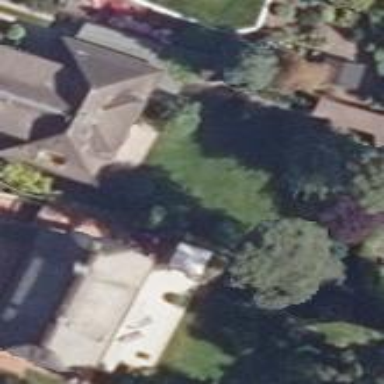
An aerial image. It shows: Semi-detached house.